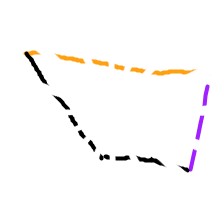
Shape: trapezoid